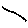
Label: line